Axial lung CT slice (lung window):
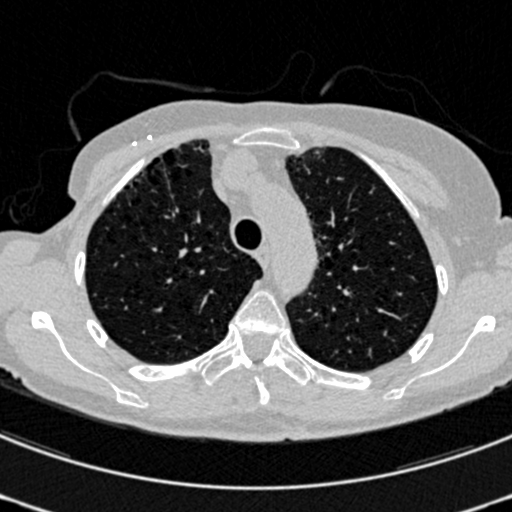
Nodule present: no